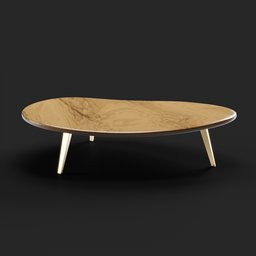
Label: furniture